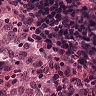
Metastatic tissue present: no